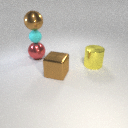
large red metal sphere behind large yellow metal cylinder